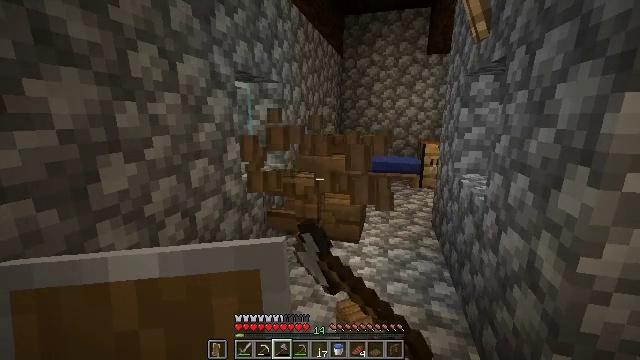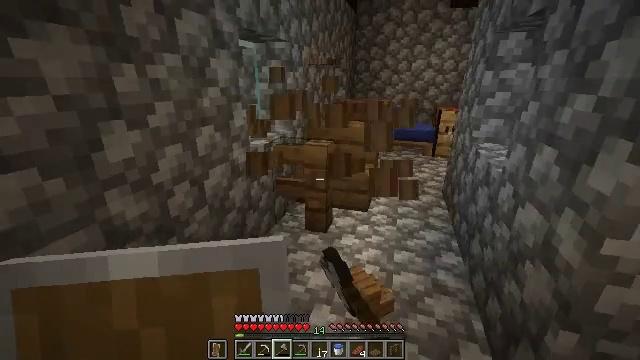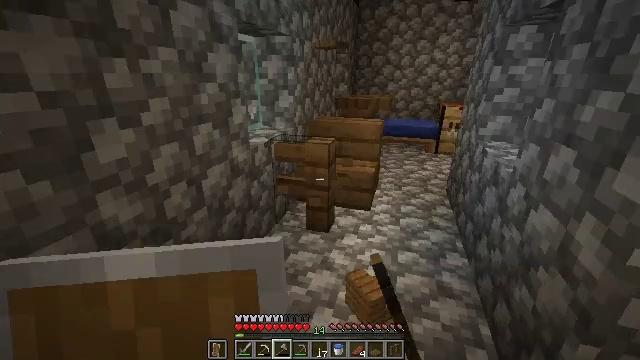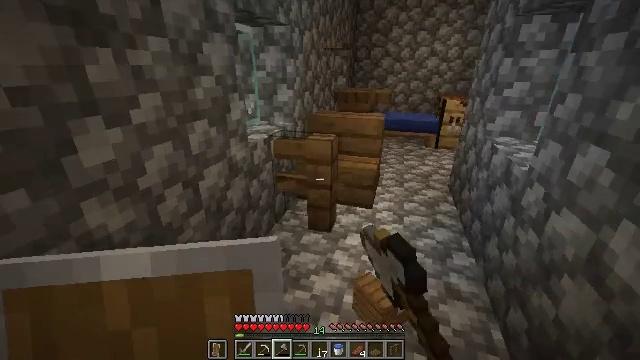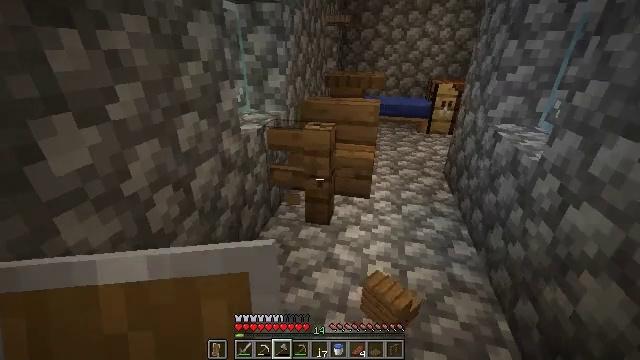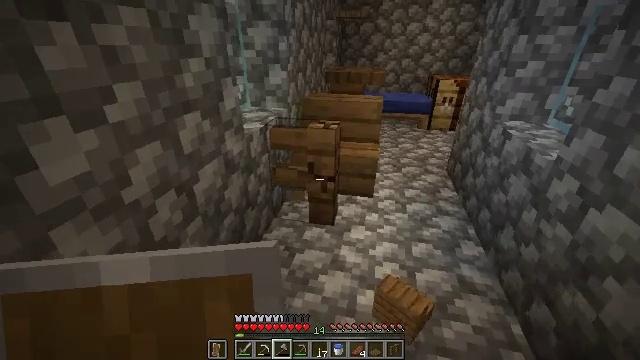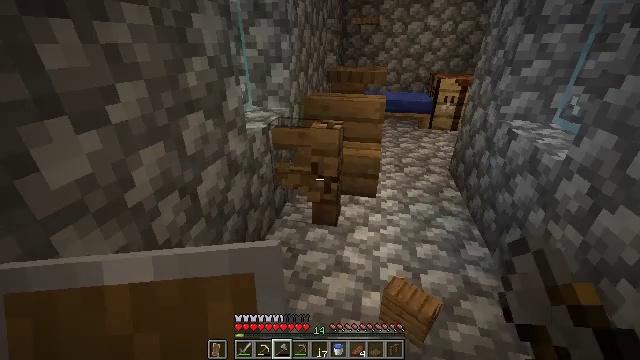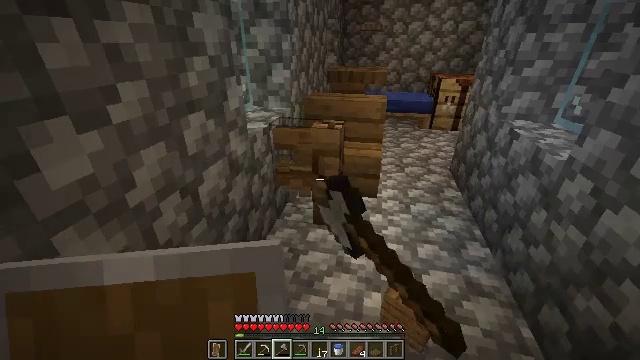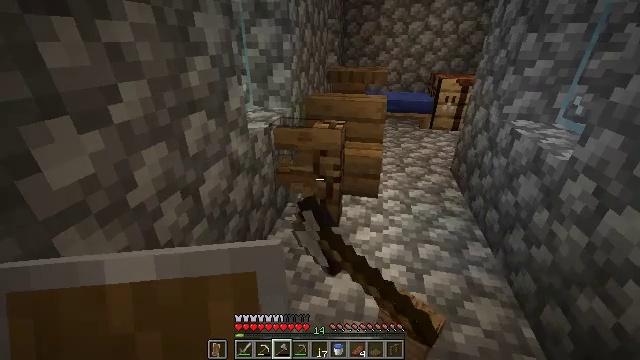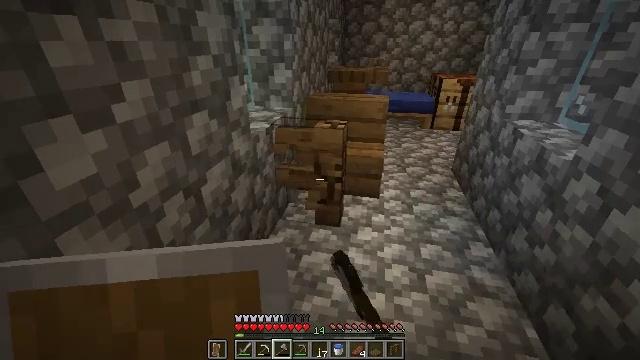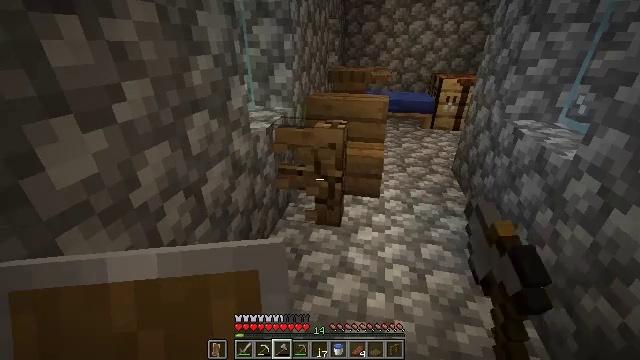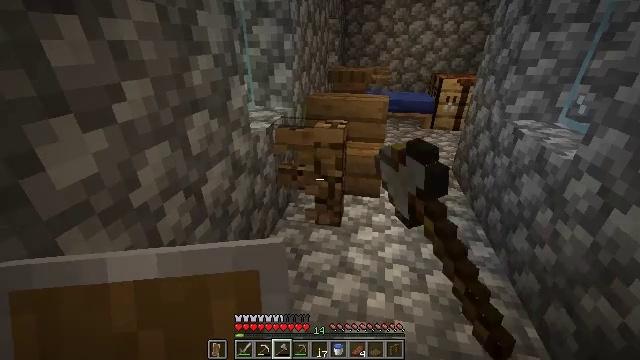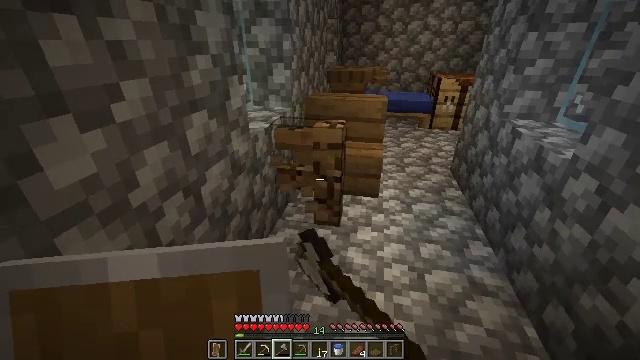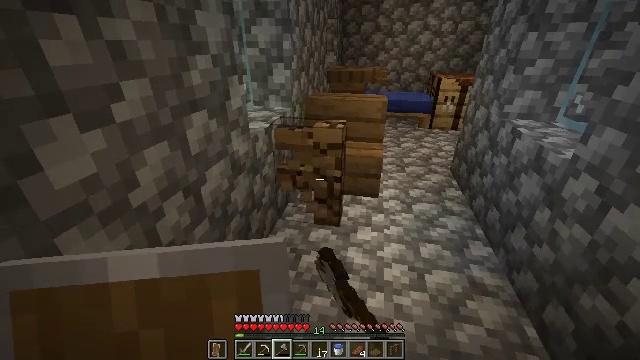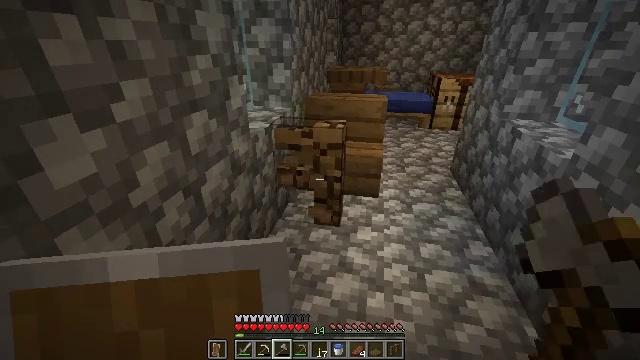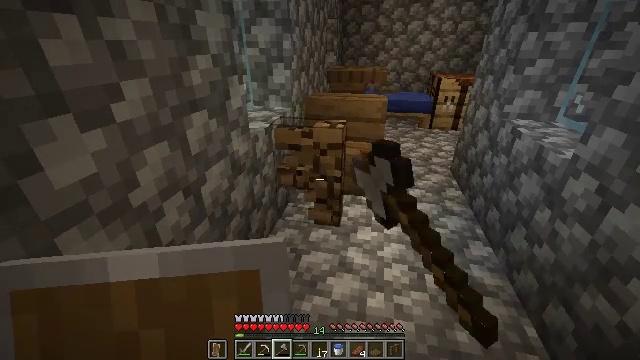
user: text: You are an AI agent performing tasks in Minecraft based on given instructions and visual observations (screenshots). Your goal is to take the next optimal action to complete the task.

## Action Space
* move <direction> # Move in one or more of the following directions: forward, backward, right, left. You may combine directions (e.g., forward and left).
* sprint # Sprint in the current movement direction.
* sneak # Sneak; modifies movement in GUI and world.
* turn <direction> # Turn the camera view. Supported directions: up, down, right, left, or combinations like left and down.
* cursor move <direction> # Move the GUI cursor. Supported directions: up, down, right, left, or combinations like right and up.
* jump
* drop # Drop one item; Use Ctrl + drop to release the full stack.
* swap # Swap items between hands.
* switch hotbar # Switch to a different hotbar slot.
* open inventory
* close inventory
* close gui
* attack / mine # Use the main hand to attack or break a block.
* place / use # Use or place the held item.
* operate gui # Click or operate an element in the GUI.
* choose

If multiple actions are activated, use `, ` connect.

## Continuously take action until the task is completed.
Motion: motion action
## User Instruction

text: Gather spruce fence pieces.
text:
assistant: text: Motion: move forward, turn left and down, attack / mine
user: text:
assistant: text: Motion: move forward and move left, attack / mine
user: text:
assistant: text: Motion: move forward and move left, turn right and down, attack / mine
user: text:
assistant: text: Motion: turn right and down, attack / mine
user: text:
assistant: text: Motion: attack / mine
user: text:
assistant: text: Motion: attack / mine
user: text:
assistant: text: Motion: attack / mine
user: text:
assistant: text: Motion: attack / mine
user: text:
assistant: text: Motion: attack / mine
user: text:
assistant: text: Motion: attack / mine
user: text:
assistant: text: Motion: attack / mine
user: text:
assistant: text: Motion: attack / mine
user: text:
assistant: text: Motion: attack / mine
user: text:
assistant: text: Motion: attack / mine
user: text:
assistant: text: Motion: attack / mine
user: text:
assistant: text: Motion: attack / mine
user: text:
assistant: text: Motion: attack / mine
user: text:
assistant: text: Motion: attack / mine
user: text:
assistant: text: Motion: attack / mine
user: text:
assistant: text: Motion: attack / mine
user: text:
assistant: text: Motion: attack / mine
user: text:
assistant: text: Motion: attack / mine